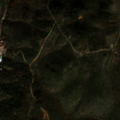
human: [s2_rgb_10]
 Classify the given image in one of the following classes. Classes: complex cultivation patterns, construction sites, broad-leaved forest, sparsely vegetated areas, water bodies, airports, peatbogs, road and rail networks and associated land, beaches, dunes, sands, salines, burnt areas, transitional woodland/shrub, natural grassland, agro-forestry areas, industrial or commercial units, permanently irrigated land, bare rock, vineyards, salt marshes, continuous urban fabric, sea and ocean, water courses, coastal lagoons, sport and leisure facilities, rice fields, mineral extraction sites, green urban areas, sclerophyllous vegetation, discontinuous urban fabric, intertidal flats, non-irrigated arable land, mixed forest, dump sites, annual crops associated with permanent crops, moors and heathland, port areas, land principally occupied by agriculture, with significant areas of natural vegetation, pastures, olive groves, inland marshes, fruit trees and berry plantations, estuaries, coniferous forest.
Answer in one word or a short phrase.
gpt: olive groves, broad-leaved forest, sclerophyllous vegetation, transitional woodland/shrub